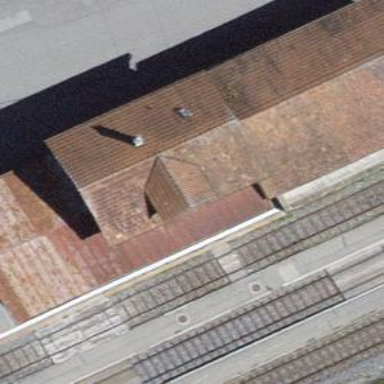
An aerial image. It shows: Railway station.